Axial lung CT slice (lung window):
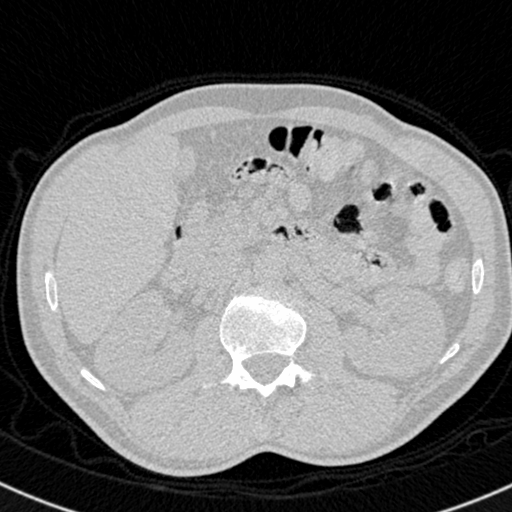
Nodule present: no